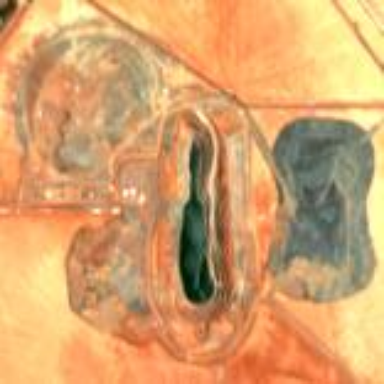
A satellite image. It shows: Industrial area used for mining operations.